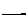
Label: line